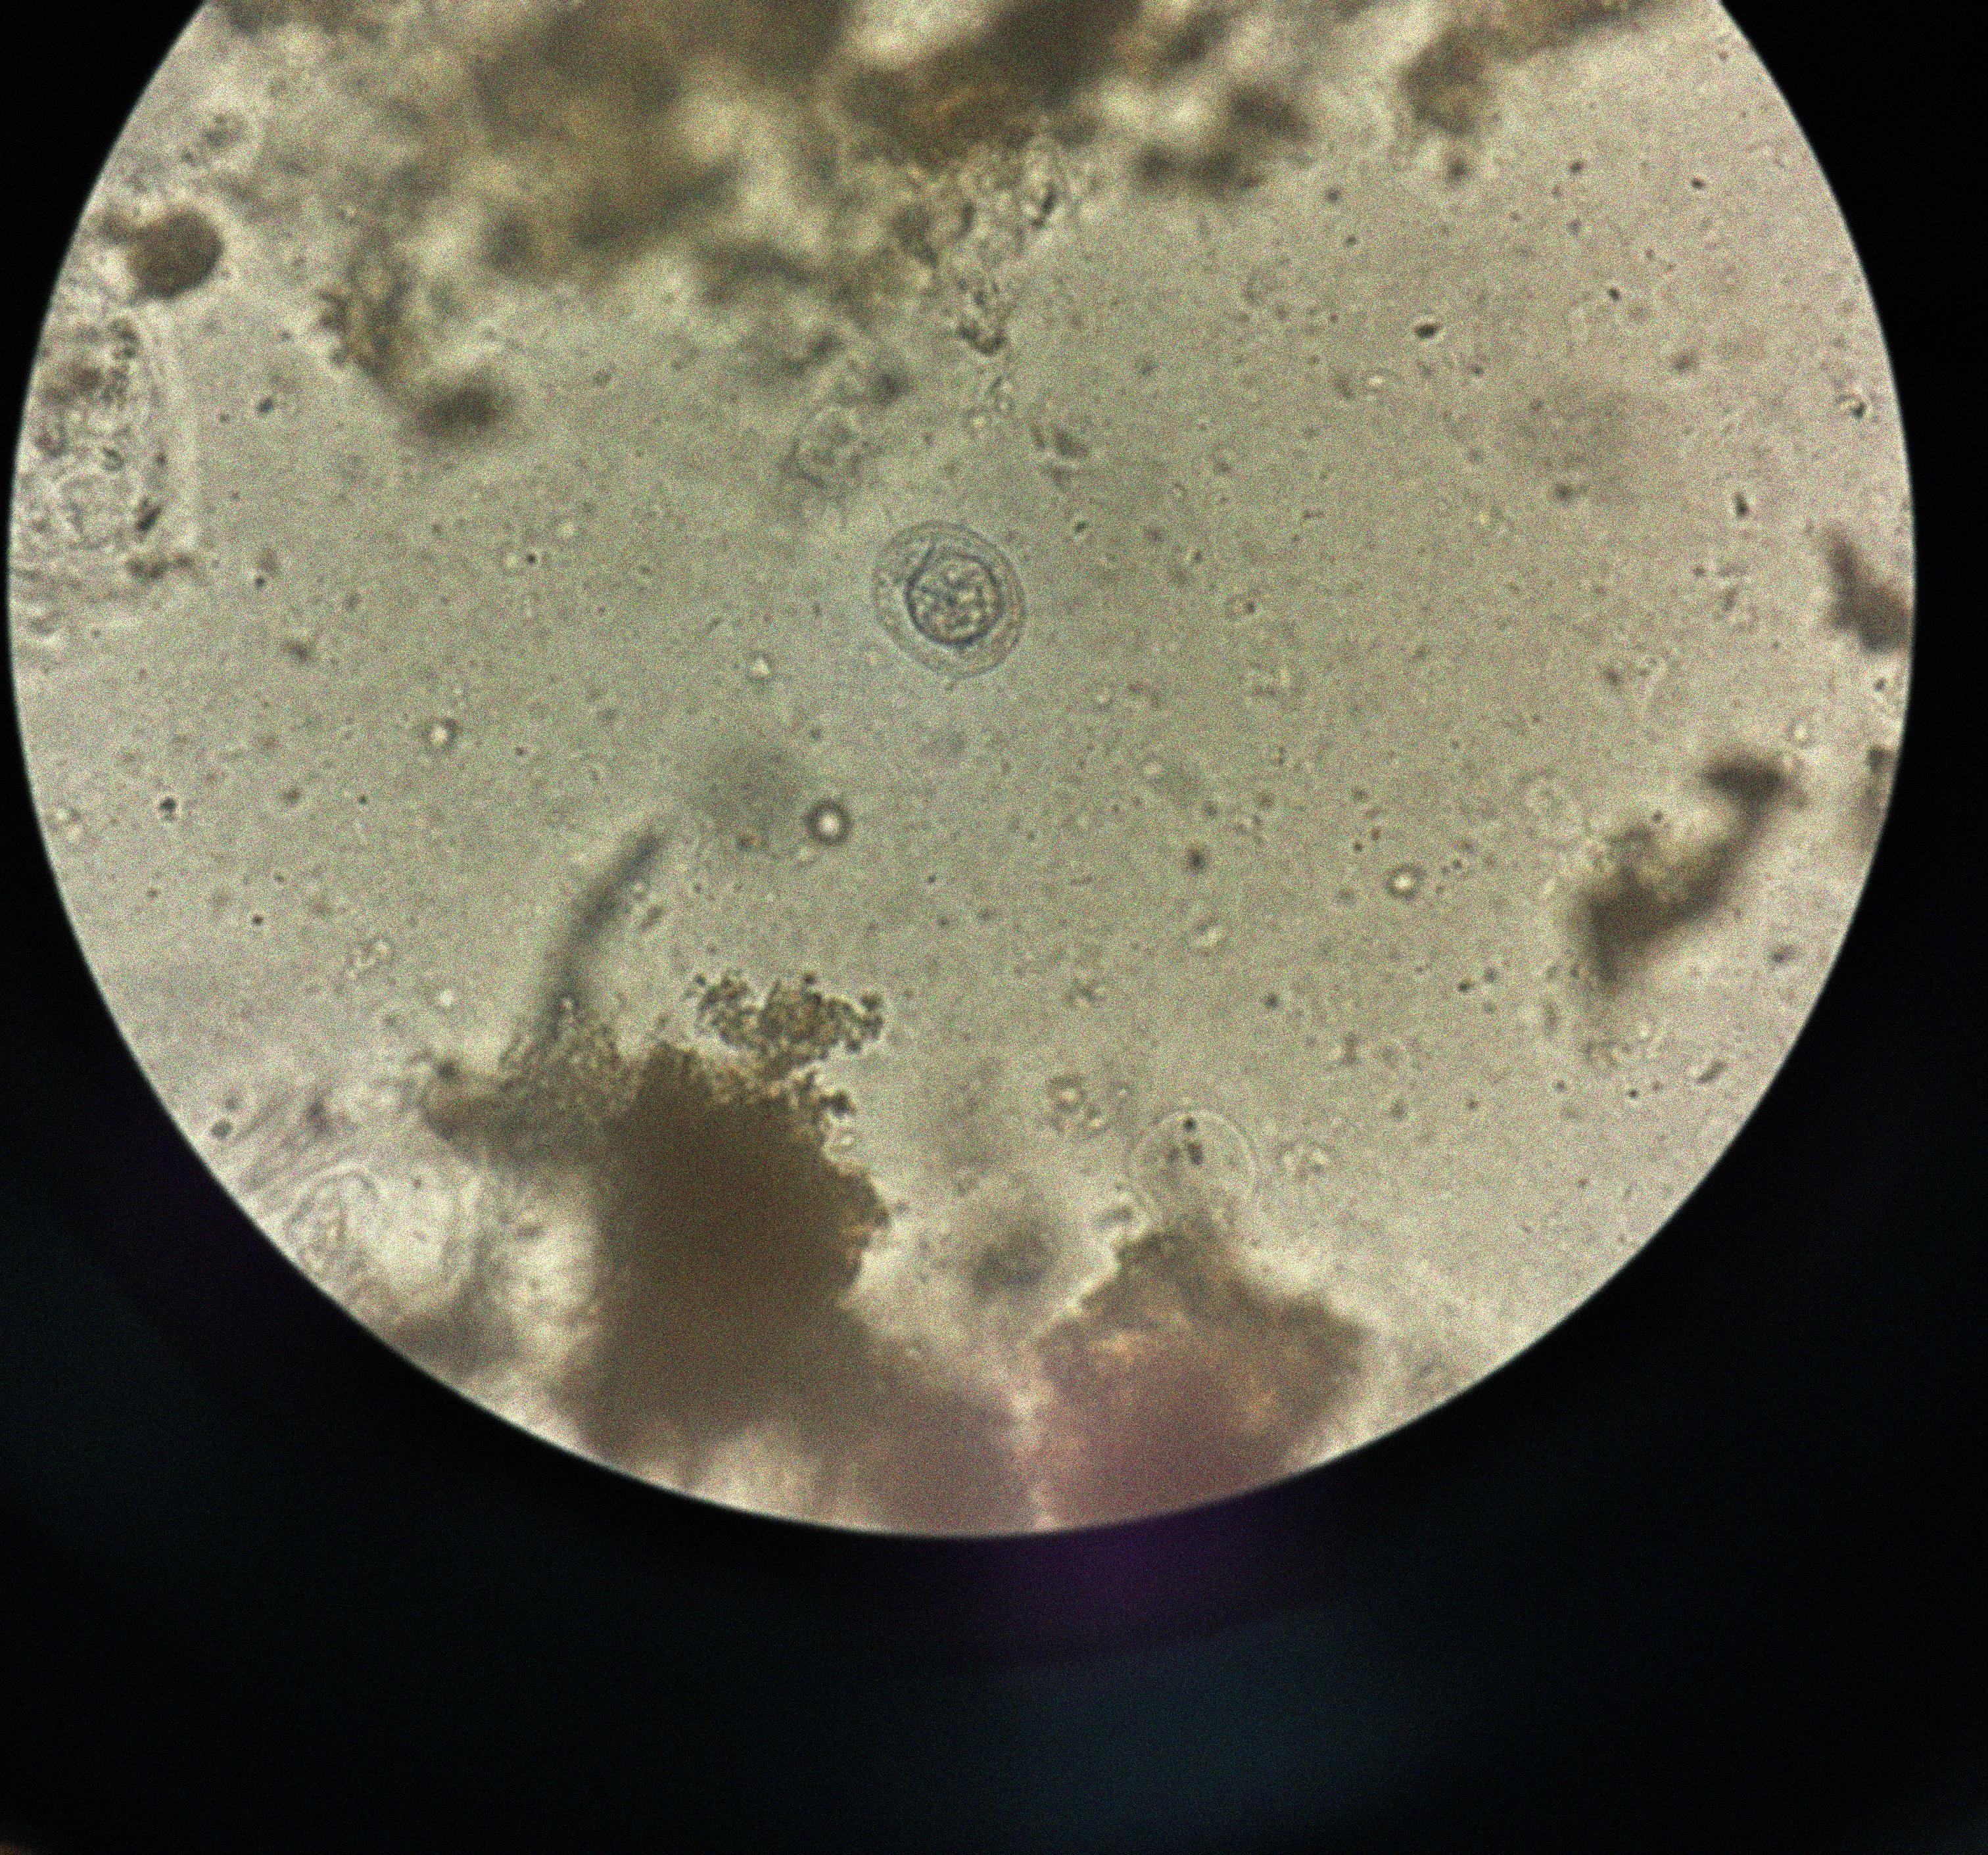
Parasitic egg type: Hymenolepis nana